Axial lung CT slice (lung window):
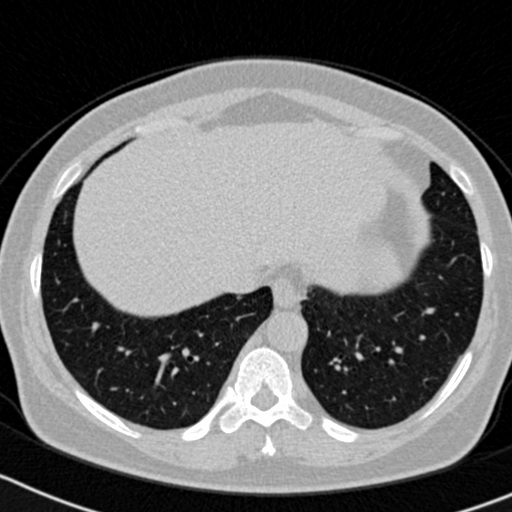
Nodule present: no